Question: Good Morning,
I'm trying to create a mySQL query with the following output:

In order to get the 60_days_since_seen, I need to compare the reference_date for the current row to the next most recent reference_date relative to the unique_identifier and determine if that reference_date is older than 60 days from the reference_date from that row.
Ex: unique_identifier = 123456789
id = 1: Since there is no date before this instance, the 60_days_since_seen is TRUE (or 1).
id = 2: Since the date of the reference_date occurrence prior to this id relative to the unique_identifier is less than 60 days since this row's reference_date, the 60_days_since_seen is FALSE (or 0).
id = 3: Since the date of the reference_date occurrence prior to this id relative to the unique_identifier is greater than 60 days since this row's reference_date, the 60_days_since_seen is TRUE (or 1).
id = 4: Since there is no date before this instance, the 60_days_since_seen is TRUE (or 1).
id = 5: Since the date of the reference_date occurrence prior to this id relative to the unique_identifier is less than 60 days since this row's reference_date, the 60_days_since_seen is FALSE (or 0).
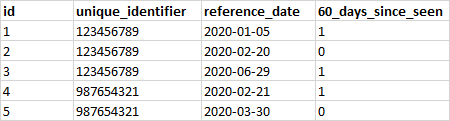
Answer: The first query works also with mysql 5.x.
The second uses window functions that are only supported in mysql 8
> '''
CREATE TABLE datetable (
'Id' INTEGER,
'unique_identifier' INTEGER,
'reference_date' Date
);
INSERT INTO datetable
('Id', 'unique_identifier', 'reference_date')
VALUES
('1', '123456789', '2020-01-05'),
('2', '123456789', '2020-02-20'),
('3', '123456789', '2020-06-29'),
('4', '987654321', '2020-02-21'),
('5', '987654321', '2020-03-30');
'''
> '''
SELECT
'Id', 'reference_date'
,IF(@unique_identifier = 'unique_identifier',IF(DATEDIFF('reference_date',@date) > 60,1,0),1) 60_days_since_seen
,@unique_identifier := 'unique_identifier' as 'unique_identifier'
,@date :='reference_date' 'reference_date'
FROM
(SELECT * FROM datetable ORDER BY unique_identifier,reference_date) t1
,(SELECT @unique_identifier := 0) a,(SELECT @date := NOW()) b
'''
> '''
SELECT
'Id', 'unique_identifier', 'reference_date',
IF(DATEDIFF(reference_date , LAG(reference_date) OVER (
PARTITION BY unique_identifier
ORDER BY reference_date ))> 60 OR LAG(reference_date) OVER (
PARTITION BY unique_identifier
ORDER BY reference_date ) is NULL,1,0) 60_days_since_seen
FROM datetable
'''
<URL>